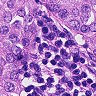
Metastatic tissue present: yes